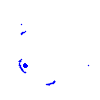
Particle: electron